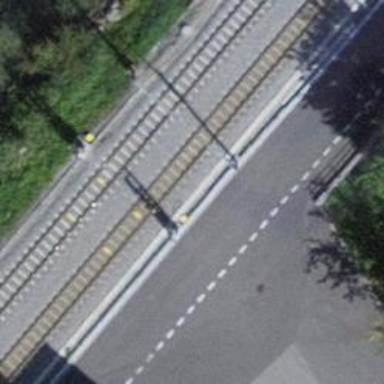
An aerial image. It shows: Railway signal.